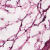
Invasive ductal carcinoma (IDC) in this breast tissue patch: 0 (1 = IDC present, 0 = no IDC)